Aerial crown-view tile of a tropical tree (Barro Colorado Island, Panama), acquired 20250217:
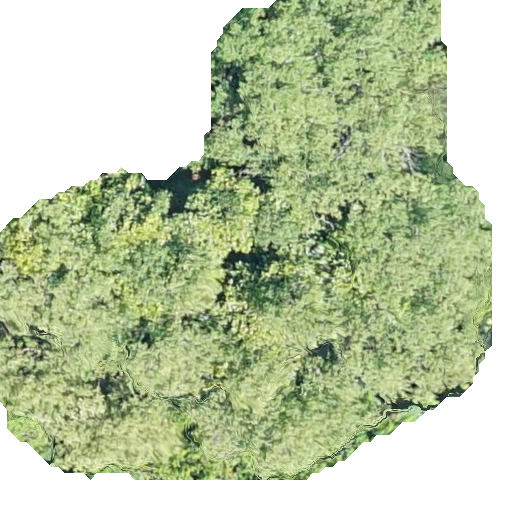
Species: Hieronyma alchorneoides
GBIF accepted scientific name: Hieronyma alchorneoides
Crown area: 269.033 m²